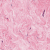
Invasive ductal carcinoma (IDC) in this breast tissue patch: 0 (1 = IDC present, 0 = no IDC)